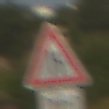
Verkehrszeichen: EinseitigVerengteFahrbahnRechts
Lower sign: LaengeEinerStrecke1
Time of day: SunriseSunset
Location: Outdoor (Suburban)
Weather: PartlyCloudy
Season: NotSpecified
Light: Natural